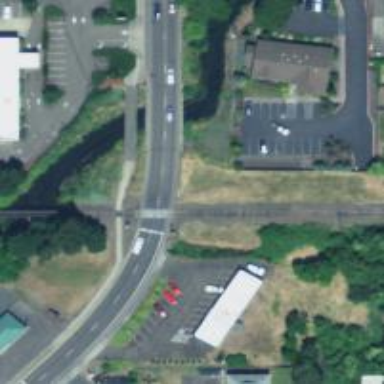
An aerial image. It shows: Primary highway with sidewalk on the left.